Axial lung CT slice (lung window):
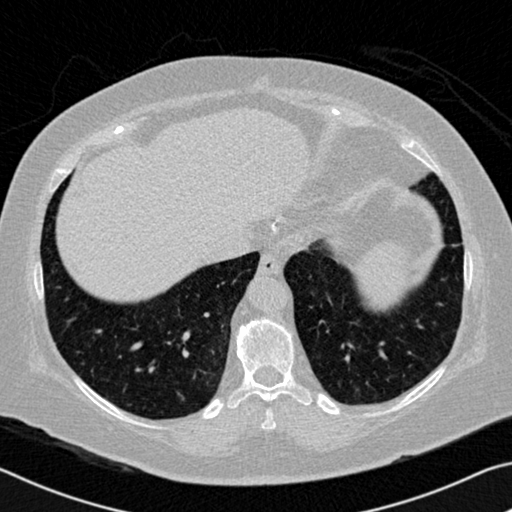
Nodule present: no